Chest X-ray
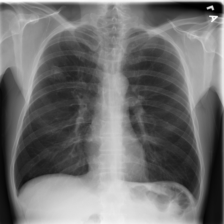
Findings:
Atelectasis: negative
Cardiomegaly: negative
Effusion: negative
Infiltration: negative
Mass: negative
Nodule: negative
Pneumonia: negative
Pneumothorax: negative
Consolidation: negative
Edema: negative
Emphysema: negative
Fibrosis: negative
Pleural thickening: negative
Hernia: negative